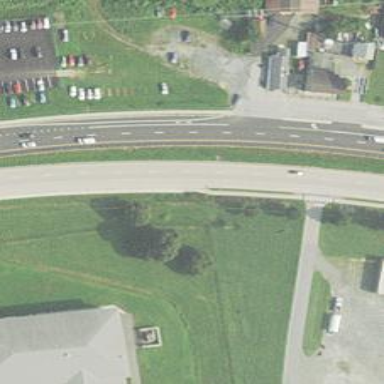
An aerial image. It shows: Primary highway that functions as expressway.